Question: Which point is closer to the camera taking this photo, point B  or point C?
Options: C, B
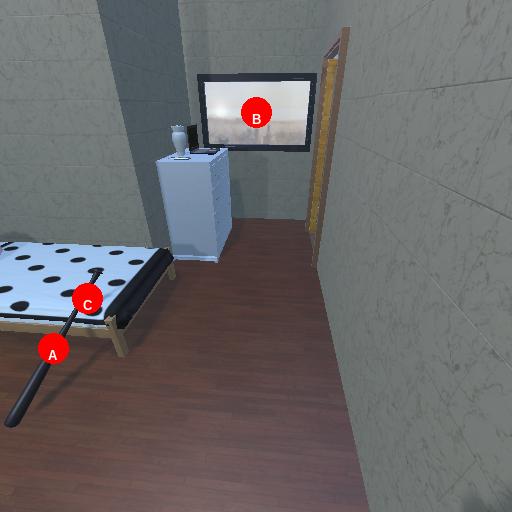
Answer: C